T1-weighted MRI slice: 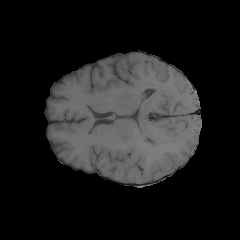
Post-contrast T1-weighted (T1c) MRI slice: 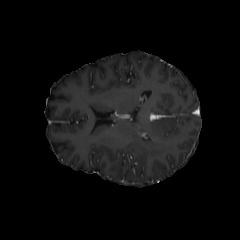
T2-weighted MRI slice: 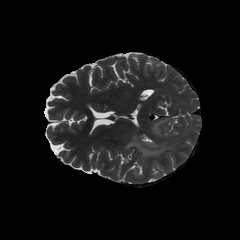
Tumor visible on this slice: yes